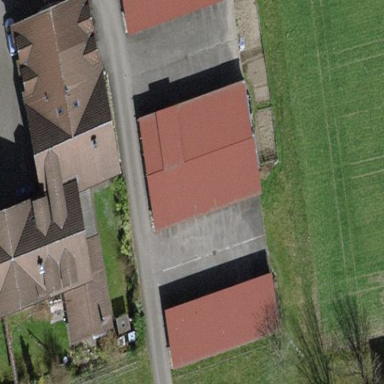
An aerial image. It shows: Group of garages.